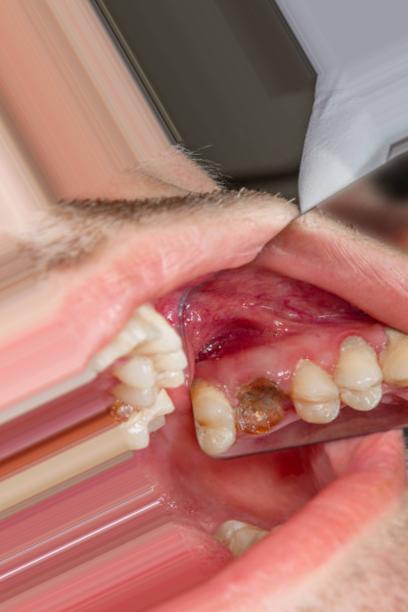
Condition: Caries